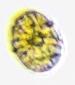
Label: Margalefidinium